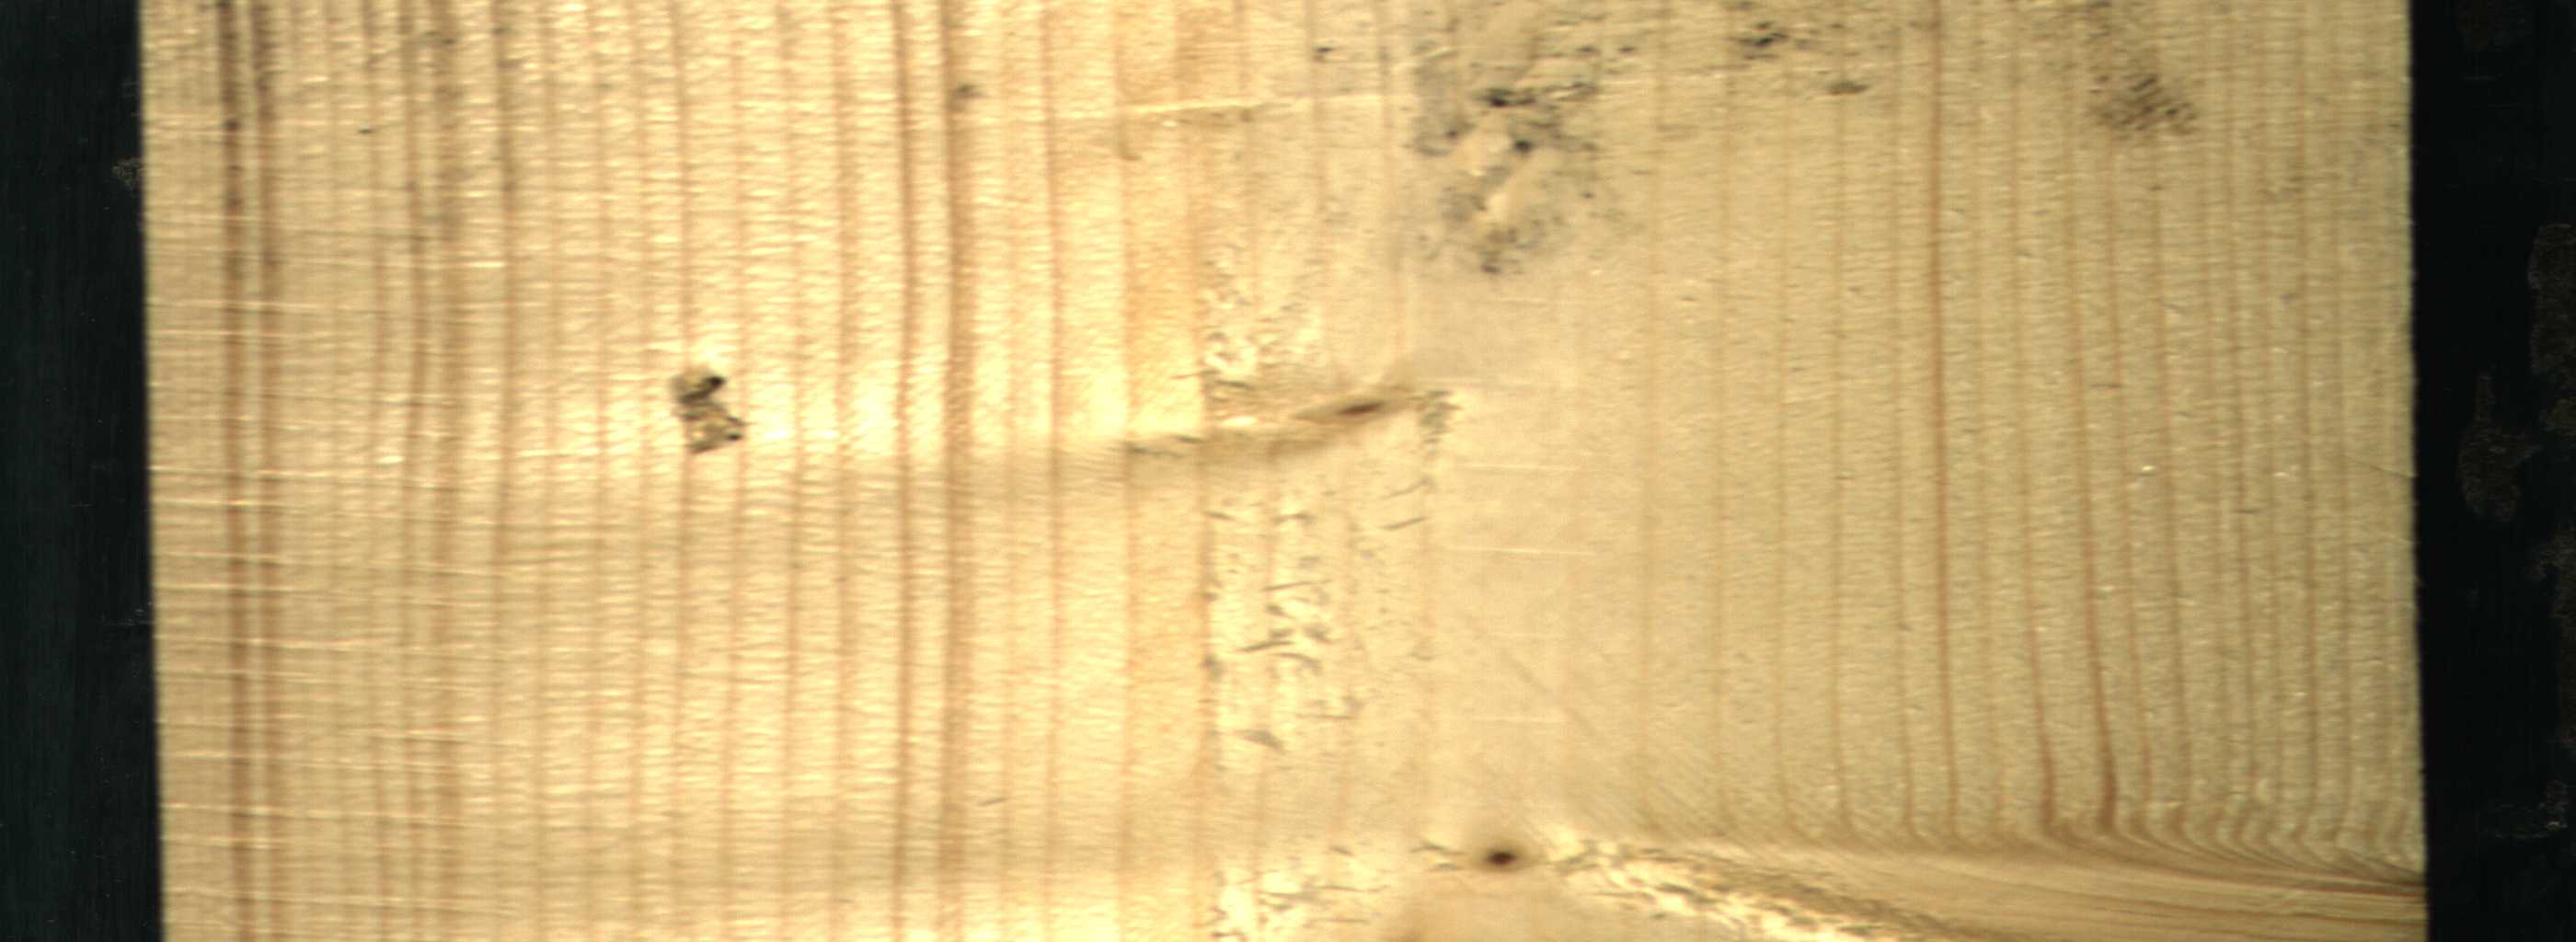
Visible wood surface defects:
resin
Dead_Knot
Live_Knot
Live_Knot